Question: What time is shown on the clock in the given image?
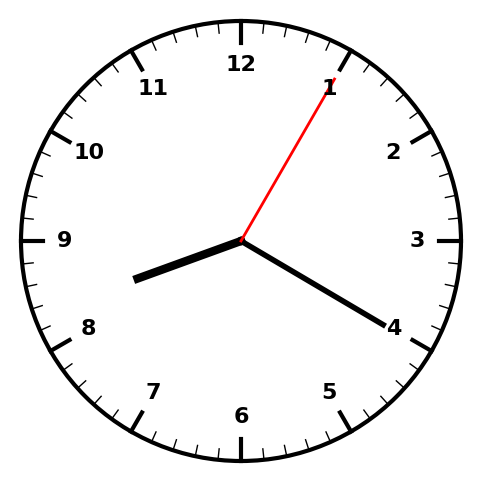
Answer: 08:20:05